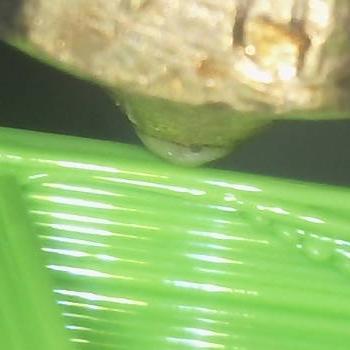
Flow rate: 149%